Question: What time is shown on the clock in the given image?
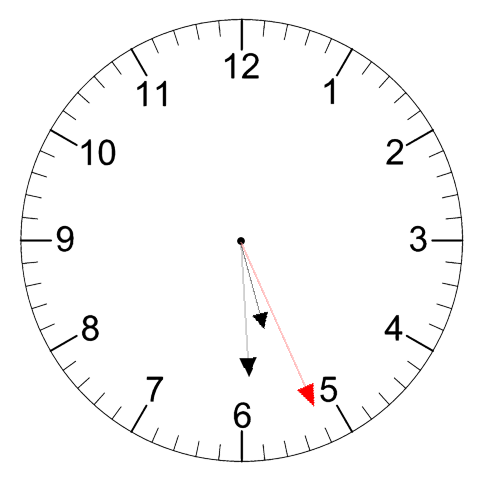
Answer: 05:29:26